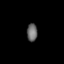
Tissue: lung
Cell type: Endothelial cells
Senescence score: 0.6128
Nuclear area (px): 182
Mean DAPI intensity: 105.39